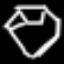
Label: diamond